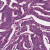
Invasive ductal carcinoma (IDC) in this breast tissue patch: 1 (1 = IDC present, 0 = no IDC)